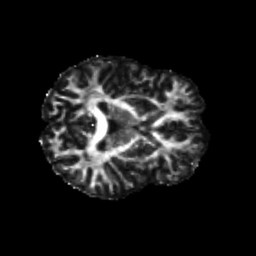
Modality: FA
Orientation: axial
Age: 38
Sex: female
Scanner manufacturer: siemens
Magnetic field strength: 3 T
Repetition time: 8.6 s
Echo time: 0.095 s